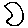
Label: moon